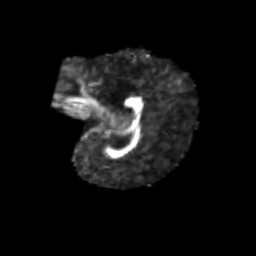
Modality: FA
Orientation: sagittal
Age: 6
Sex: female
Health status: healthy